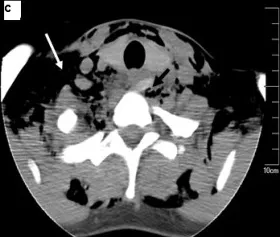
Plain computed tomography scan of the neck (a,b,c,d) obtained on the third day after the accident. The computed tomography scan shows extensive subcutaneous emphysema in the neck and upper breast (white arrowhead). A dense shadow is visualized as a linear structure (black arrowhead) at the level of the 7th cervical vertebra and 1st dorsal vertebra pointing towards the common carotid artery.
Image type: radiology (ct)